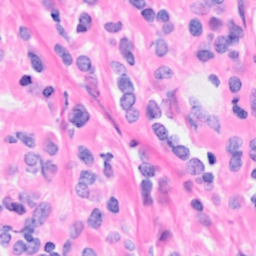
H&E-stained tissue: Breast